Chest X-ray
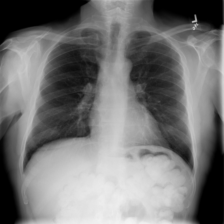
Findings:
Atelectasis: negative
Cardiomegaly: negative
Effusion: negative
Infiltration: negative
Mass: negative
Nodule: negative
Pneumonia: negative
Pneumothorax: negative
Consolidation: negative
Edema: negative
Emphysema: negative
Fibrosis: negative
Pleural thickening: negative
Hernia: negative